Field crop: tomato
Growth stage: 1
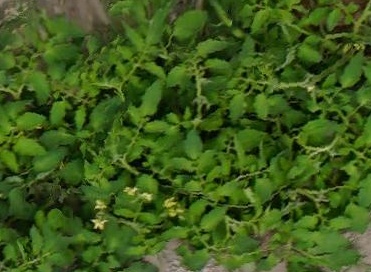
Species: tomato